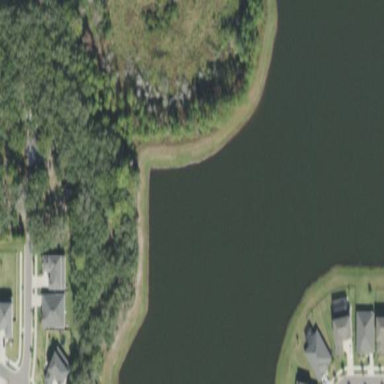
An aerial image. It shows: Reservoir of natural water.